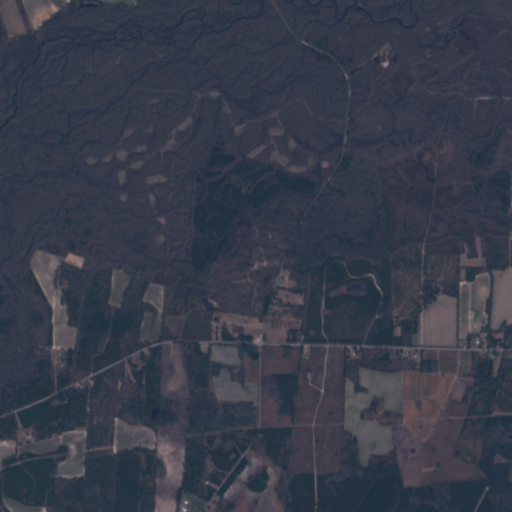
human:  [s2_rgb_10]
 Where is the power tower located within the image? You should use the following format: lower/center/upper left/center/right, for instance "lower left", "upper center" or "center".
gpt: The power tower is located in the lower of the image.
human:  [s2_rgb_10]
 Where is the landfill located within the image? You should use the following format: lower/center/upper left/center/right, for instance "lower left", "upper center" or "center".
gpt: There is no landfill in the image.